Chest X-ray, PA view. Patient: 32 years old, sex M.
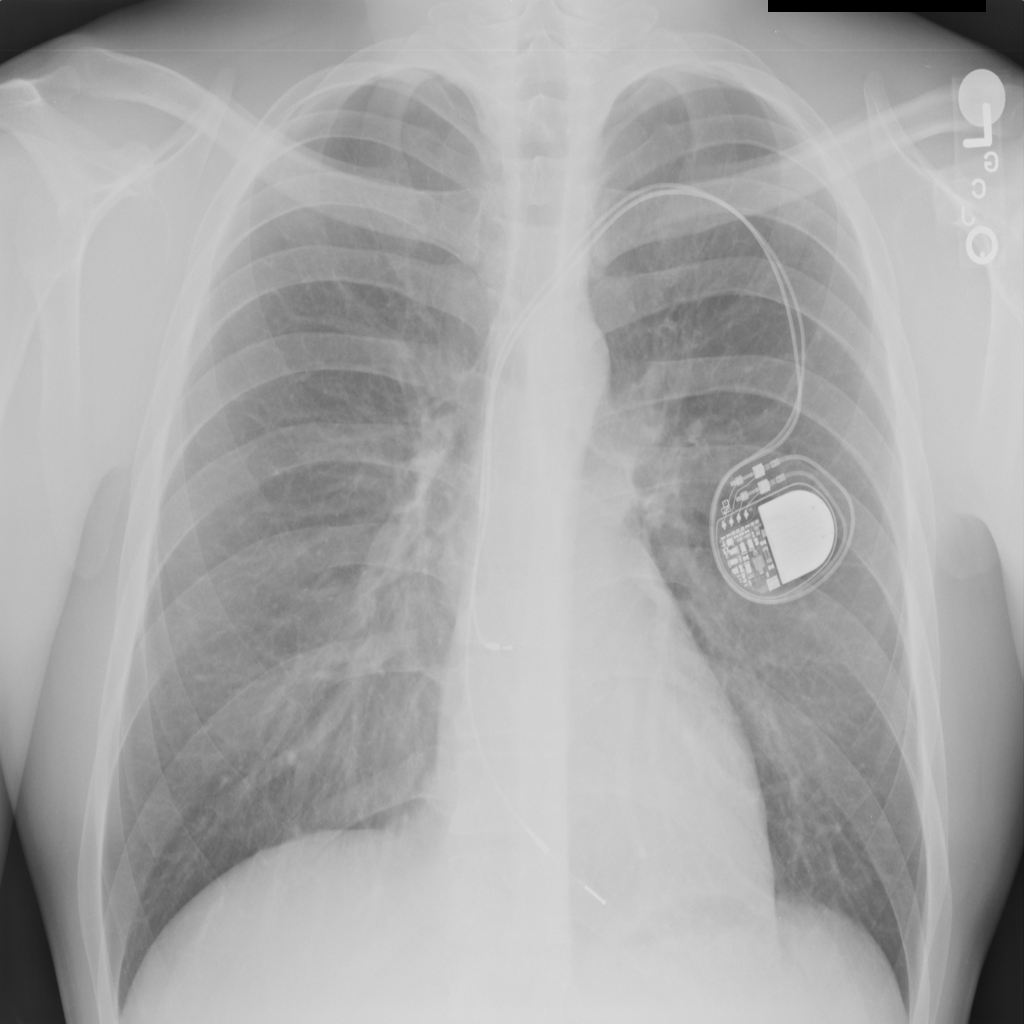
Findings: No Finding